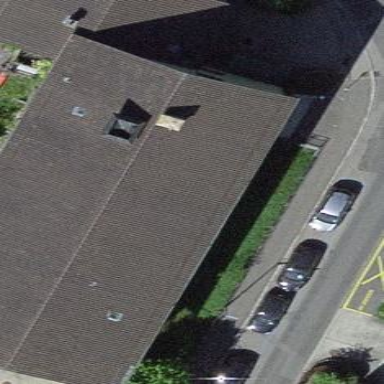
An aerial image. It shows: Public building.